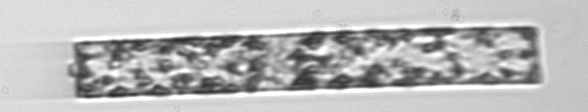
Label: Guinardia_flaccida